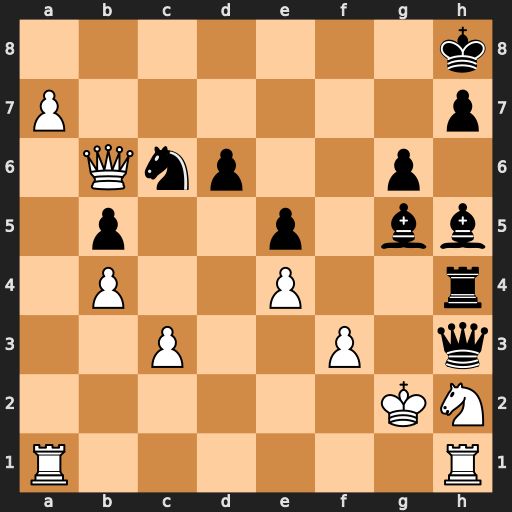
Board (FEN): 7k/P6p/1Qnp2p1/1p2p1bb/1P2P2r/2P2P1q/6KN/R6R
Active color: w
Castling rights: -
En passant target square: -
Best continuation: Kf2 Rf4 a8=Q+ Kg7 Qab7+ Ne7 Qe3 Rxf3+ Qxf3